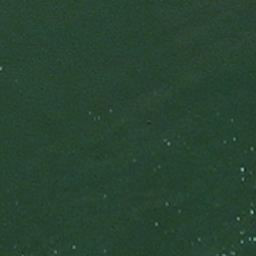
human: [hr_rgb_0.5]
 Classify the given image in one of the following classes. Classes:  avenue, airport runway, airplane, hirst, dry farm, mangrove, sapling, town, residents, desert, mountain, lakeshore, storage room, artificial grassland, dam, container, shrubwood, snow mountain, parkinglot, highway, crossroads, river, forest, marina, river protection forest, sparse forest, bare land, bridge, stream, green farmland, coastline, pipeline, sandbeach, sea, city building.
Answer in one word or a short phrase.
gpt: sea